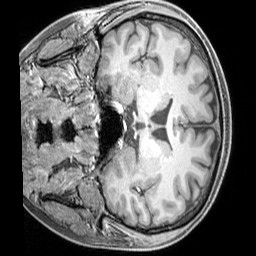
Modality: T1w
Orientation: coronal
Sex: female
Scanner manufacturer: siemens
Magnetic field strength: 3 T
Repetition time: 2.3 s
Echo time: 0.00226 s